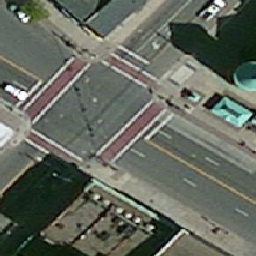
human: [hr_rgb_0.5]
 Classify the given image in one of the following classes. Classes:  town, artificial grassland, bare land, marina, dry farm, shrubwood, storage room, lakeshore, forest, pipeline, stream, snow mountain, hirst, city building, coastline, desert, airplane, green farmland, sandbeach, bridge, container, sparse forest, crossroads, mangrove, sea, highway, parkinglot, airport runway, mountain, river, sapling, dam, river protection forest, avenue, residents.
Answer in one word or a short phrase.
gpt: crossroads